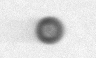
Label: bead